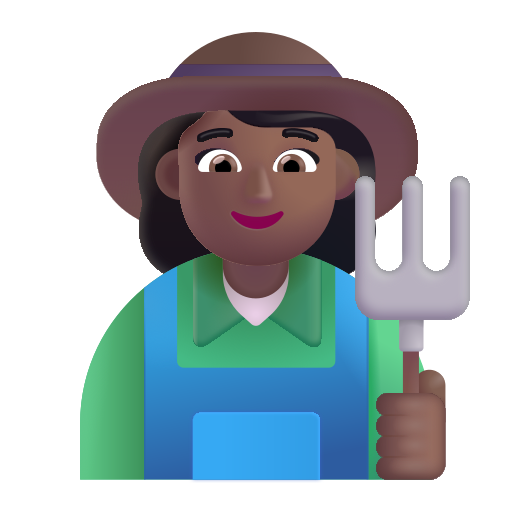
woman farmer color  dark